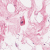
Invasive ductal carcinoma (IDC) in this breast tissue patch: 0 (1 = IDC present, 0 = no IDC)